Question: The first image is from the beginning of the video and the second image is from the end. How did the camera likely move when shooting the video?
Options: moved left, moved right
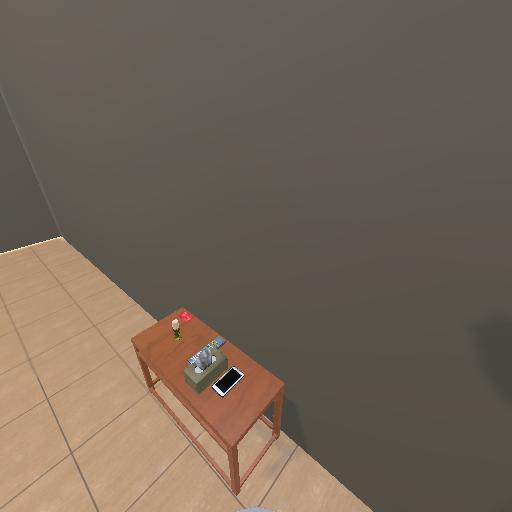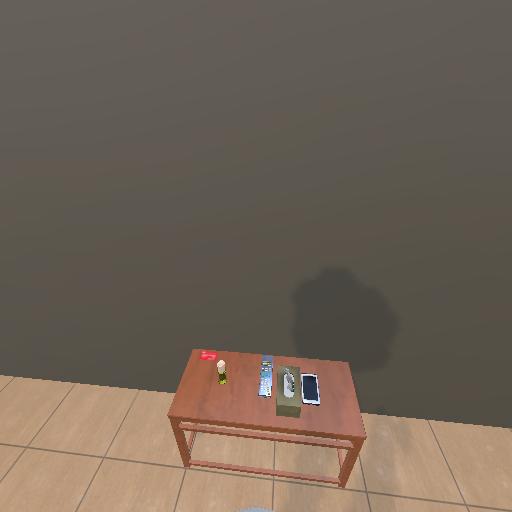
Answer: moved left